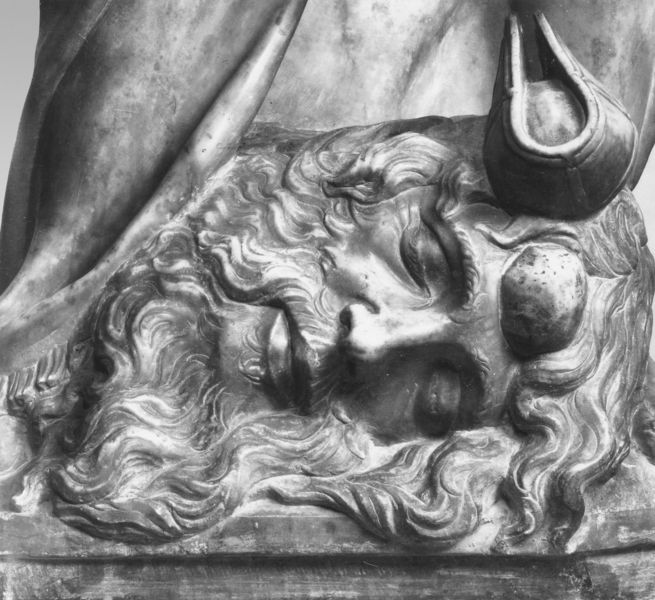
Titel: Marmor-David
Künstler: Donatello
Institution: Florenz, Bargello
Schlagwörter: gott, kopf, mann, schlaf, ausschnitt, haar, marmor, mund, nase, bart, blond, arm, augen, bibel, geköpft, gesicht, sockel, stein, tod, tot, portrait, porträt, gewand, haare, kinn, krone, locken, skulptur, relief, wellen, liegen, schlafend, italien, könig, detail, büste, bronze, liegend, geschlossen, foto, wellig, axt, david, schleuder, erschlagen, liegt, trophäe, bbart, italienisch, harre, riese, beule, goliath, abgetrennt, zu, 1500, mund+, 1480, italieni, beheaded